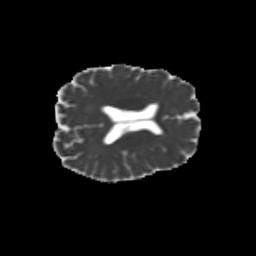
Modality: MD
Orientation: axial
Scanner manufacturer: siemens
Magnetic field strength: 3 T
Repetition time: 9.2 s
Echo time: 0.084 s